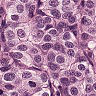
Metastatic tissue present: yes